Question: I have some code which is supposed to animate a circle along the path of an arc:
'''
package event_handling;
import javafx.animation.PathTransition;
import javafx.animation.PathTransition.OrientationType;
import javafx.animation.Timeline;
import javafx.application.Application;
import javafx.scene.Scene;
import javafx.scene.layout.Pane;
import javafx.scene.paint.Color;
import javafx.scene.shape.Arc;
import javafx.scene.shape.ArcType;
import javafx.scene.shape.Circle;
import javafx.stage.Stage;
import javafx.util.Duration;
public class PalindromeSwing extends Application {
public static void main(String[] args) {
Application.launch(args);
}
@Override
public void start(Stage primaryStage) throws Exception {
Pane pane = new Pane();
System.out.println(pane.getWidth());
Arc a = new Arc(100, 100, 100, 100, -135, 90);
a.setType(ArcType.OPEN);
a.setStroke(Color.BLACK);
a.setFill(Color.TRANSPARENT);
Circle c = new Circle(5);
pane.getChildren().addAll(a, c);
PathTransition pt = new PathTransition();
pt.setDuration(Duration.INDEFINITE);
pt.setNode(c);
pt.setPath(a);
pt.setOrientation(OrientationType.ORTHOGONAL_TO_TANGENT);
pt.setCycleCount(Timeline.INDEFINITE);
pt.setAutoReverse(true);
pt.play();
Scene scene = new Scene(pane, 400, 400);
primaryStage.setTitle("Animated circle");
primaryStage.setScene(scene);
primaryStage.show();
}
}
'''
However, when I run the program, no animation takes place. The circle appears at the beginning of the arc, and nothing happens:

Please help me understand why.
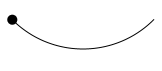
Answer: You have to set a definite duration for your animation, e.g.
'''
pt.setDuration(Duration.seconds(4));
'''
This value determines the duration of one animation cycle.
'Duration.INDEFINITE' is defined as 'Duration(Double.POSITIVE_INFINITY)'. Using it will make the animation play with infinite duration, causing the interpolation steps to become too small to have an effect on the animated node.